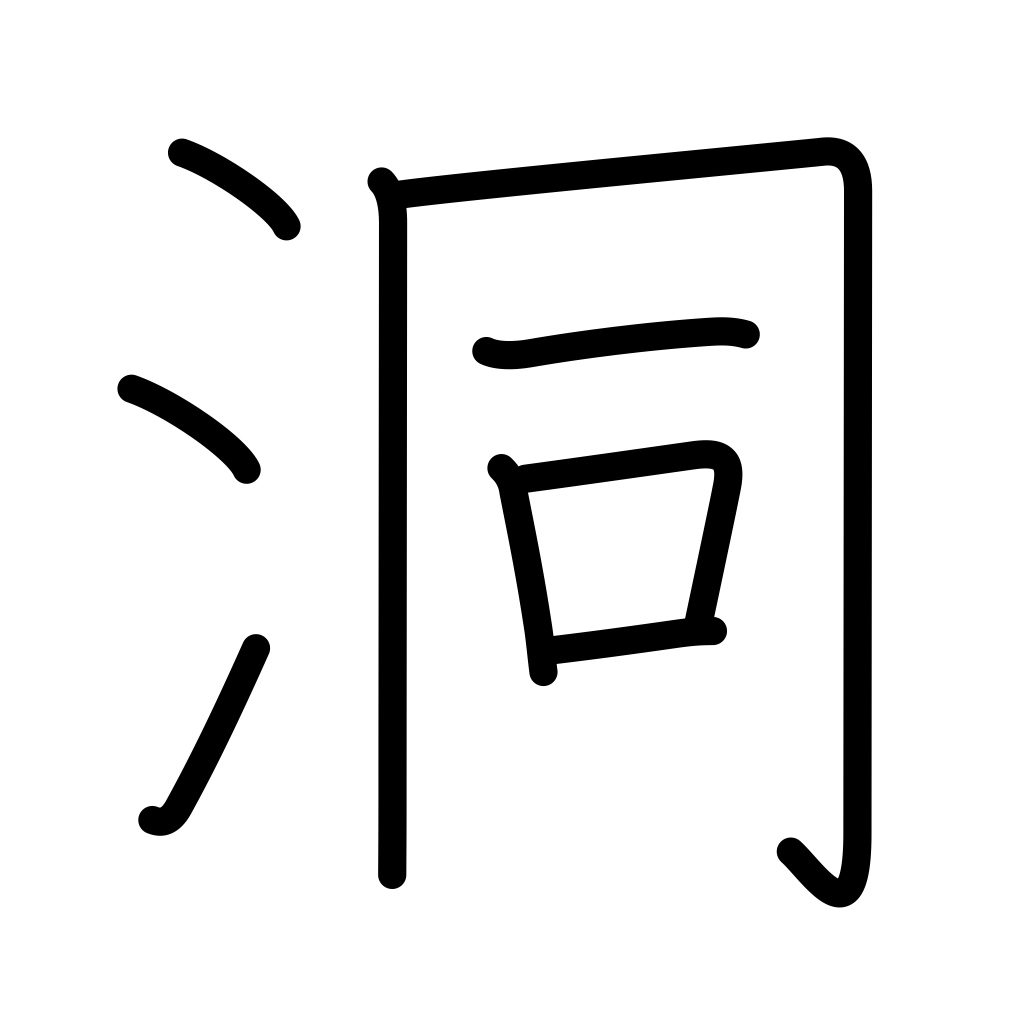
Meaning: den, cave, excavation